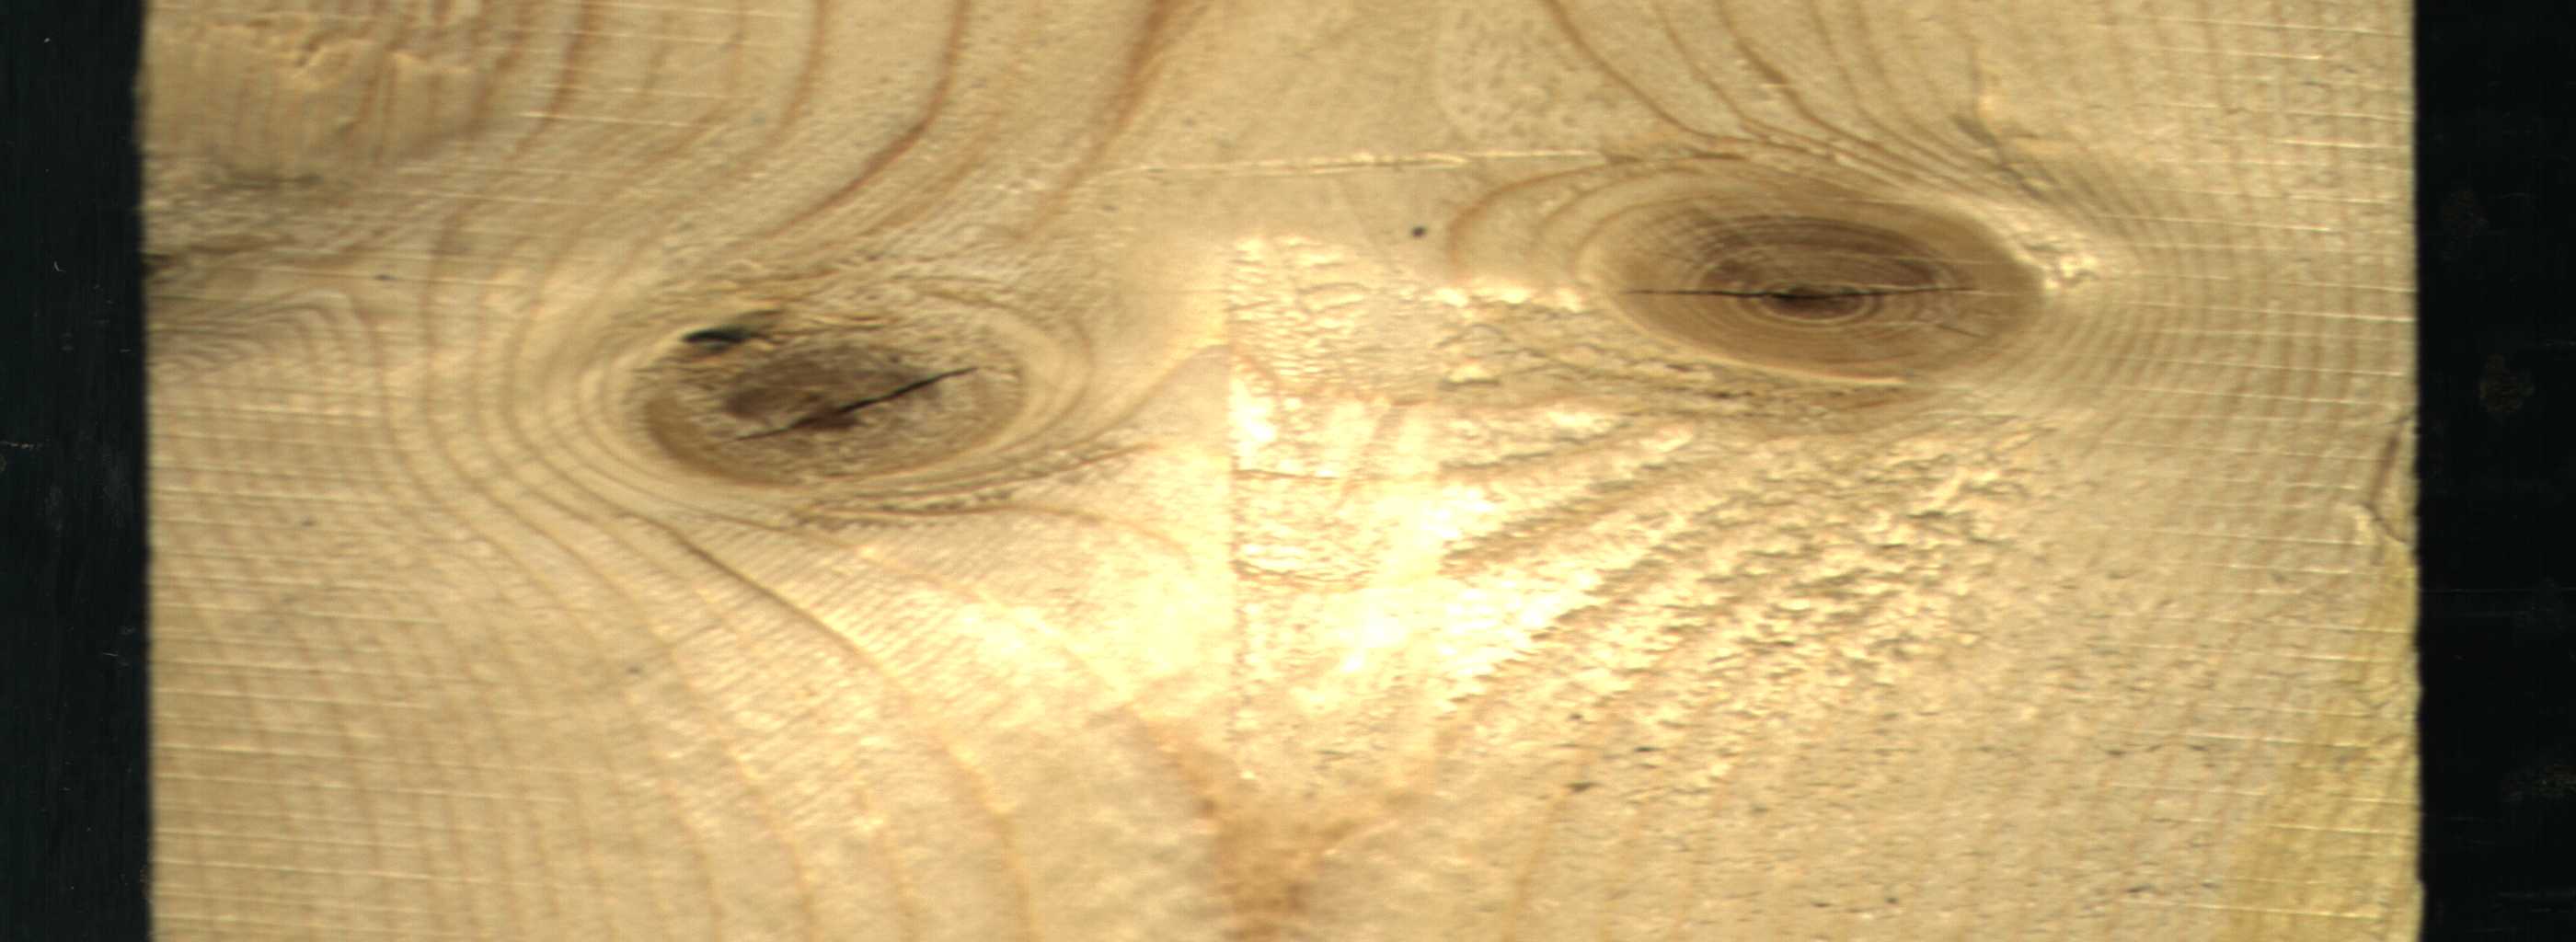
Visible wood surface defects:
knot_with_crack
knot_with_crack
Live_Knot